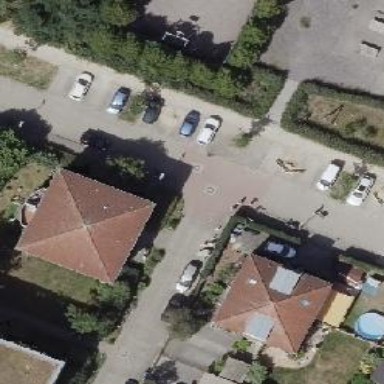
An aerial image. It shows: Residential road.